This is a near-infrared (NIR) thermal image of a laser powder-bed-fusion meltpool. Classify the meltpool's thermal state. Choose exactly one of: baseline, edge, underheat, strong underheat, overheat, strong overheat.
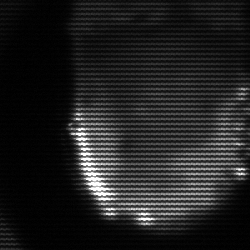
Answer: baseline